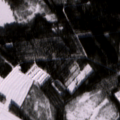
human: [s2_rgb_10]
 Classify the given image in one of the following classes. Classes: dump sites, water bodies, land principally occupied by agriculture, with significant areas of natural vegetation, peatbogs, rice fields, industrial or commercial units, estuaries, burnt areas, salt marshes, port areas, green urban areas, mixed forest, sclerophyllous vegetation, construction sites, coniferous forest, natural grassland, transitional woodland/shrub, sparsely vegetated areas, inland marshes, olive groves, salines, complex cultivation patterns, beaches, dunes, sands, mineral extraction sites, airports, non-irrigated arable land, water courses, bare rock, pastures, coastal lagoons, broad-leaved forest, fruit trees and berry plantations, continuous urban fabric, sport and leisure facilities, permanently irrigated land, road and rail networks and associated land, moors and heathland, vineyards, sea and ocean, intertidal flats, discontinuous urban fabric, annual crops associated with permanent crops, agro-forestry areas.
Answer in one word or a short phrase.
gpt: non-irrigated arable land, coniferous forest